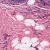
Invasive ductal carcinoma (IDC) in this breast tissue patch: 0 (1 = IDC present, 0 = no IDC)